Interaction volume radius: 5 \u00c5
Interaction volume height: 20 \u00c5
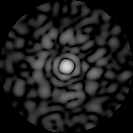
Disorder parameter: 0.8926